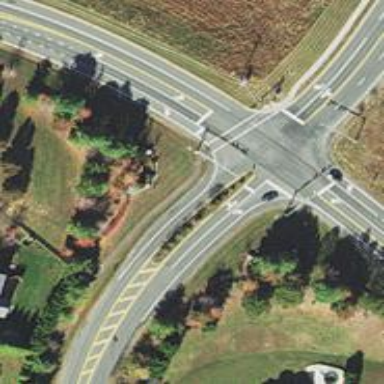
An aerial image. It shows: Marked crossing on footway.